Question: I have created a function to add a new user to Firestore Database:
'''
public void addNewUser(String email, String username, String profile_photo){
FirebaseFirestore db = FirebaseFirestore.getInstance(); // this is instantiated here, just to show you
User user = new User(userID, (long) 1, email, StringManipulation.condenseUsername(username), username, profile_photo);
db.collection("Users").add(user)
.addOnSuccessListener(new OnSuccessListener<DocumentReference>() {
@Override
public void onSuccess(DocumentReference documentReference) {
Log.d(TAG, "DocumentSnapshot added with ID: " + documentReference.getId());
}
})
.addOnFailureListener(new OnFailureListener() {
@Override
public void onFailure(@NonNull Exception e) {
Log.w(TAG, "Error adding document", e);
}
});
}
'''
And a function to fetch the data from the database, waiting for all the fields to appear in-app.
'''
public UserSettings RetrieveUserSettings(){
Log.d(TAG, "getUserAccountSettings: retrieving user account settings from firebase");
User settings = new User();
DocumentReference userRef;
FirebaseAuth firebaseAuth=FirebaseAuth.getInstance();
try {
userRef = db.collection("Users")
.document(firebaseAuth.getCurrentUser().getUid());
userRef.get()
.addOnSuccessListener(new OnSuccessListener<DocumentSnapshot>() {
@Override
public void onSuccess(DocumentSnapshot documentSnapshot) {
if(documentSnapshot.exists())
{
settings.setDisplay_name(documentSnapshot.getString("display_name"));
settings.setUsername(documentSnapshot.getString("username"));
settings.setProfile_photo(documentSnapshot.getString("profile_photo"));
settings.setEmail(documentSnapshot.getString("email"));
settings.setPhone_number(documentSnapshot.getLong("phone_number"));
settings.setUser_id(documentSnapshot.getString("user_id"));
}
else{
Log.d(TAG, "doc not fount in getUserSettinghs ");
}
}
})
.addOnFailureListener(new OnFailureListener() {
@Override
public void onFailure(@NonNull Exception e) {
Log.d(TAG, "onFailure: failed to fetch data");
}
});
} catch (NullPointerException e) {
Log.d(TAG, "getUserAccountSettings: NULLPointerException: " + e.getMessage());
}
Log.e(TAG, "getUserAccountSettings: retrieved user_account_settings information: " + settings.toString());
return new UserSettings(settings);
}
'''
When I authenticate, this is the User UID that is generated: E5bBL0D9lCSKy5a0YdUJjuMVuUT2, but when I call the addNewUser function, my Firestore Database looks like this :
, so it is obvious that the User UID generated at authentication is not the same with the document id, which is :
XWwnRBklieJXSxokQuNe.Do you have any idea why this is happening?
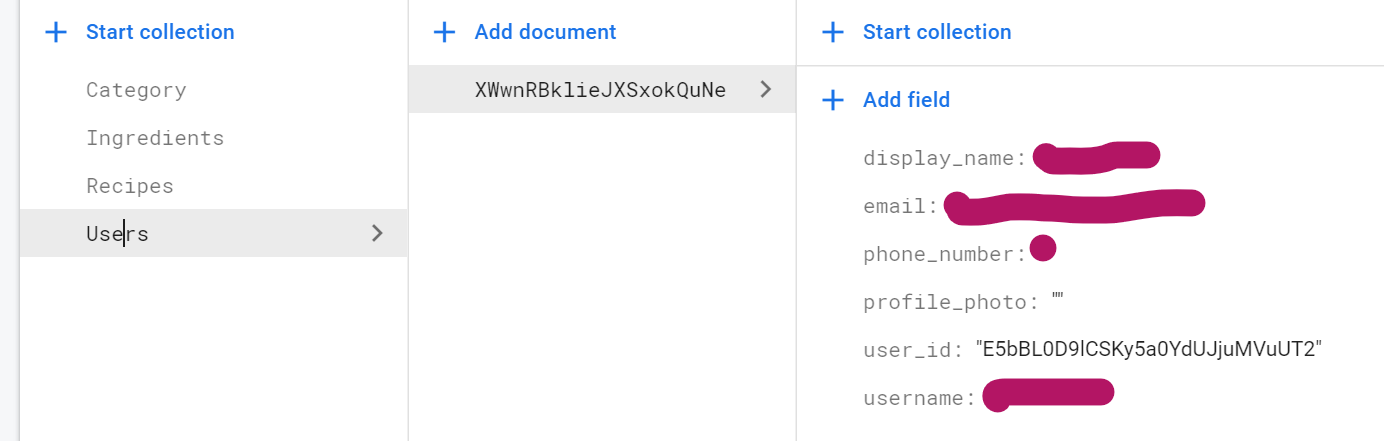
Answer: As @HenryTwist mentioned in his comment, when using the following line of code:
'''
db.collection("Users").add(user).addOnSuccessListener(/* ... /*);
'''
You are adding a new "User" object to the "Users" collection using a random ID. The above line of code does the same thing as:
'''
db.collection("Users").document().set(user).addOnSuccessListener(/* ... /*);
'''
When you call CollectionReference's <URL> method without passing any parameters, the built-in generator used by Firestore will always generate a ID each time one of the methods is called.
As I see from the following line of code:
'''
userRef = db.collection("Users").document(firebaseAuth.getCurrentUser().getUid());
'''
You have already implemented <URL>, which is good. That being said, when you want to add new "User" object to the database, use the UID that comes from authentication process, as shown below:
'''
String uid = FirebaseAuth.getInstance().getCurrentUser().getUid();
db.collection("Users").document(uid).set(user).addOnSuccessListener(/* ... /*);
'''
In this way, the ID of the document will the value of the "user_id" property in the database.